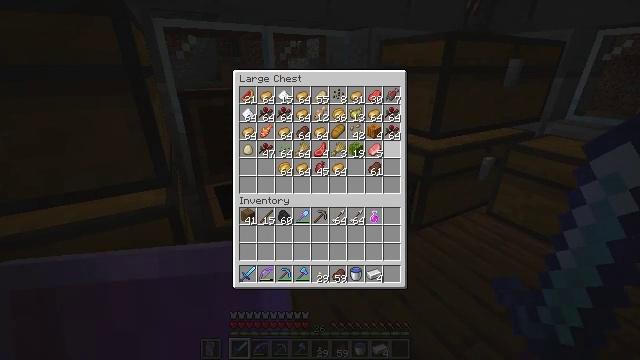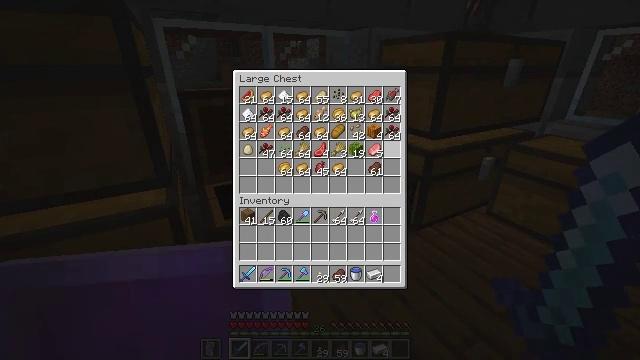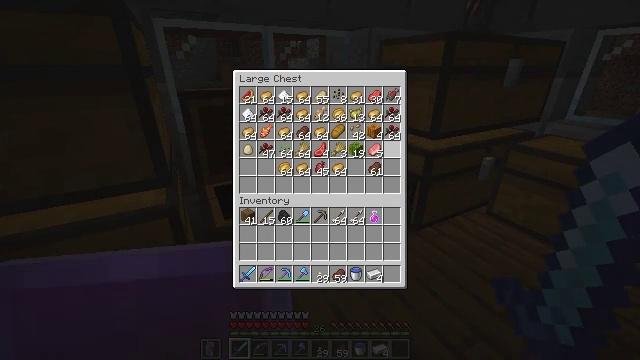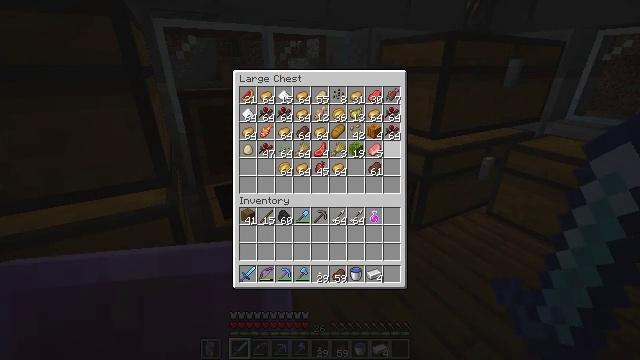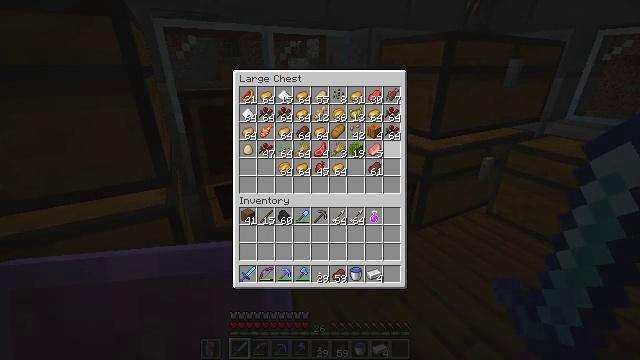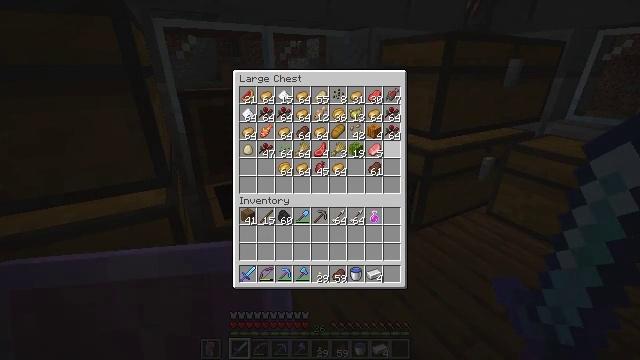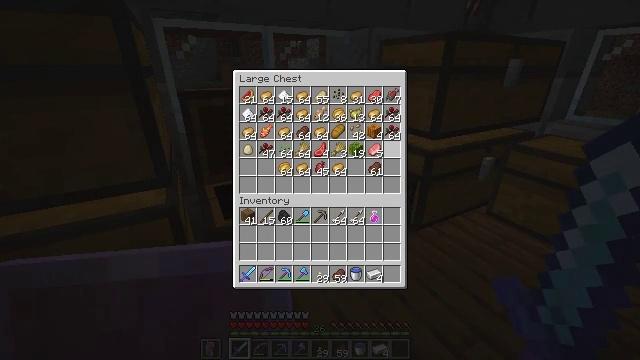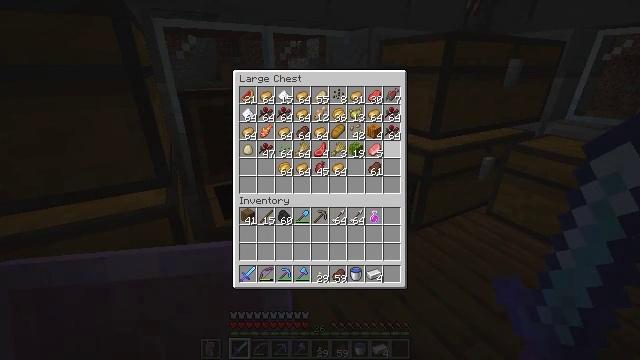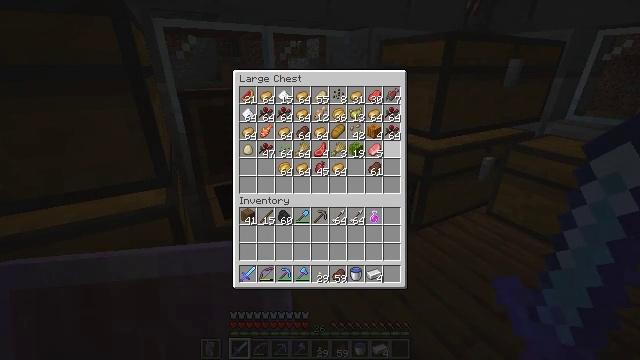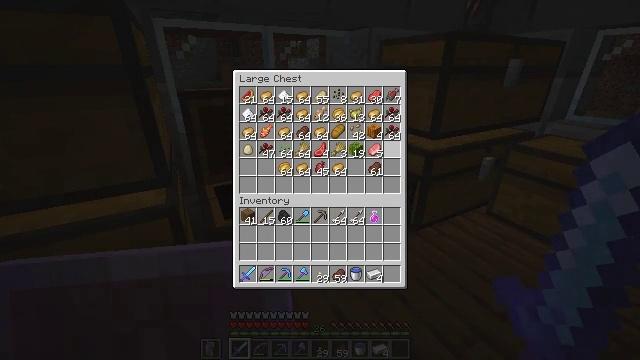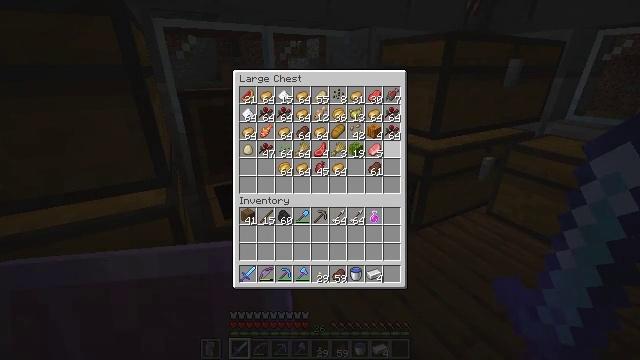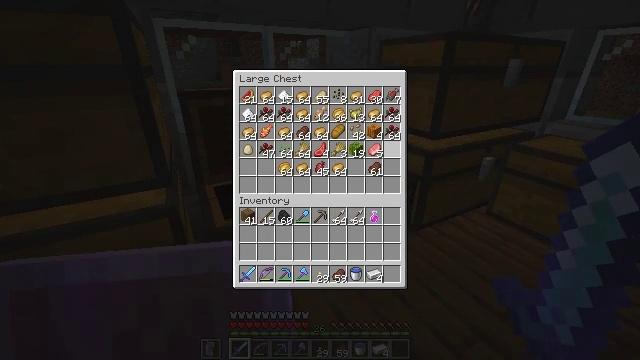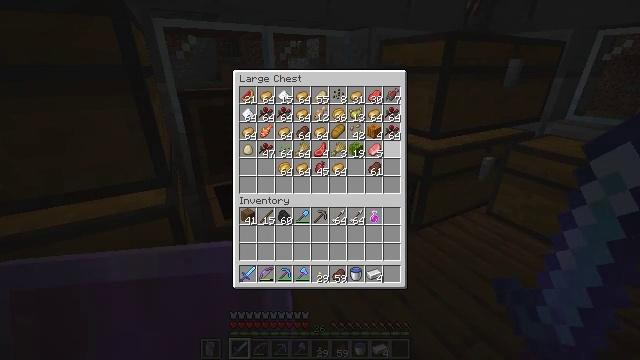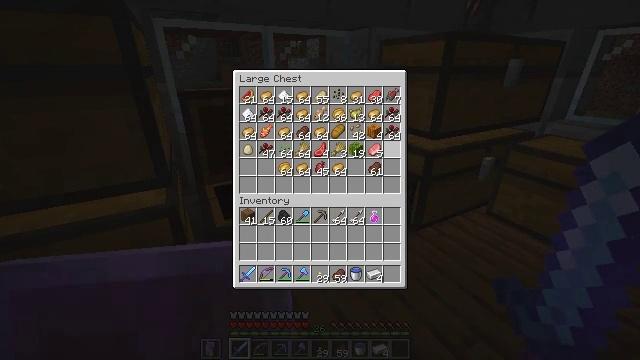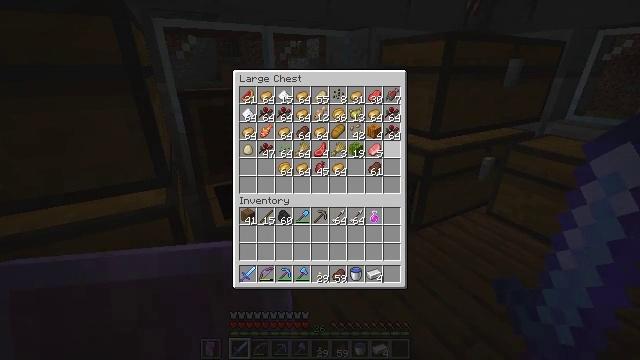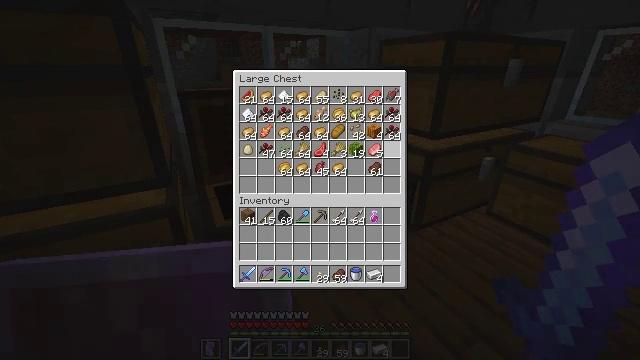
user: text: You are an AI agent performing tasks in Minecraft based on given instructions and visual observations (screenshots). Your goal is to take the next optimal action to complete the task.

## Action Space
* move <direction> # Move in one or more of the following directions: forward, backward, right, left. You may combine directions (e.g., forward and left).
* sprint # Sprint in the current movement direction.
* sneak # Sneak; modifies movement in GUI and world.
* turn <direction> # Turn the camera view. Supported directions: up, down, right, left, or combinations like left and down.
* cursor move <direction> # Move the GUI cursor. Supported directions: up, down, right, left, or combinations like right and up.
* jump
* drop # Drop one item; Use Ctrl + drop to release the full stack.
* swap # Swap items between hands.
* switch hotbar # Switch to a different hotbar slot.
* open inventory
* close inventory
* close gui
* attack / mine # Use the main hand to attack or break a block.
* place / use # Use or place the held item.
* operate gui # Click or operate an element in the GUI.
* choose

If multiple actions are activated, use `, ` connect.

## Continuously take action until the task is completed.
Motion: motion action
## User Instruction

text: Harvest potatoes.
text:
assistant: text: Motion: no_op
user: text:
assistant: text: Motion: no_op
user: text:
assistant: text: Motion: no_op
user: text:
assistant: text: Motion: no_op
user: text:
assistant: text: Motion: no_op
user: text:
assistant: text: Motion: no_op
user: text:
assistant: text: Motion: no_op
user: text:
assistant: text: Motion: no_op
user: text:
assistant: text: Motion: no_op
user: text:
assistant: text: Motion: no_op
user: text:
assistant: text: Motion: no_op
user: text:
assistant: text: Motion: no_op
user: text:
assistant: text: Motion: no_op
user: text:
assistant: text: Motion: no_op
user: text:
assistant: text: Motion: no_op
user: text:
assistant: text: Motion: no_op
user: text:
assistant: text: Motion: no_op
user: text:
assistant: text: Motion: no_op
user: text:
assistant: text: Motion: no_op
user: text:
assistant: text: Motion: no_op
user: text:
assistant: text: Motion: no_op
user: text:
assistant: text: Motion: no_op
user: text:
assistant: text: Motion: no_op
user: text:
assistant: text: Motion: no_op
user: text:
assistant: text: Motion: no_op
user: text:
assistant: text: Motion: no_op
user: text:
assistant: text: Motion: no_op
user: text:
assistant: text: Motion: no_op
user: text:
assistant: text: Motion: no_op
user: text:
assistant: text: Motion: no_op